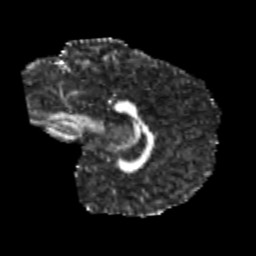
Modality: FA
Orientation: sagittal
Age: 10
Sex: male
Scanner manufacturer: siemens
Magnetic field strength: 3 T
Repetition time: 3.8 s
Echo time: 0.07 s